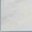
Piece: xx